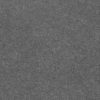
Label: dusty